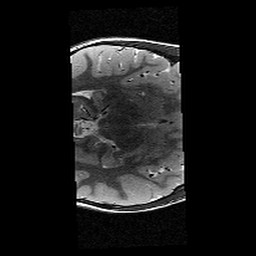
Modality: T2w
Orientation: axial
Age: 9
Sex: female
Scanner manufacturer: siemens
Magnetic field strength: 3 T
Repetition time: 9.23 s
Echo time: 0.067 s